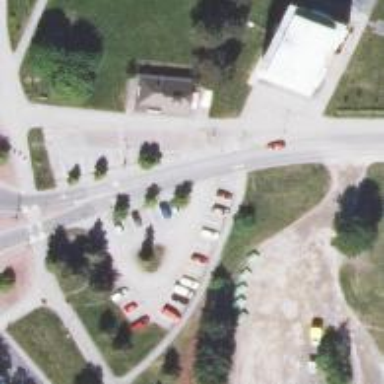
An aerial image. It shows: Parking area with surface.